Interaction volume radius: 5 \u00c5
Interaction volume height: 10 \u00c5
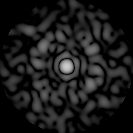
Disorder parameter: 0.7937